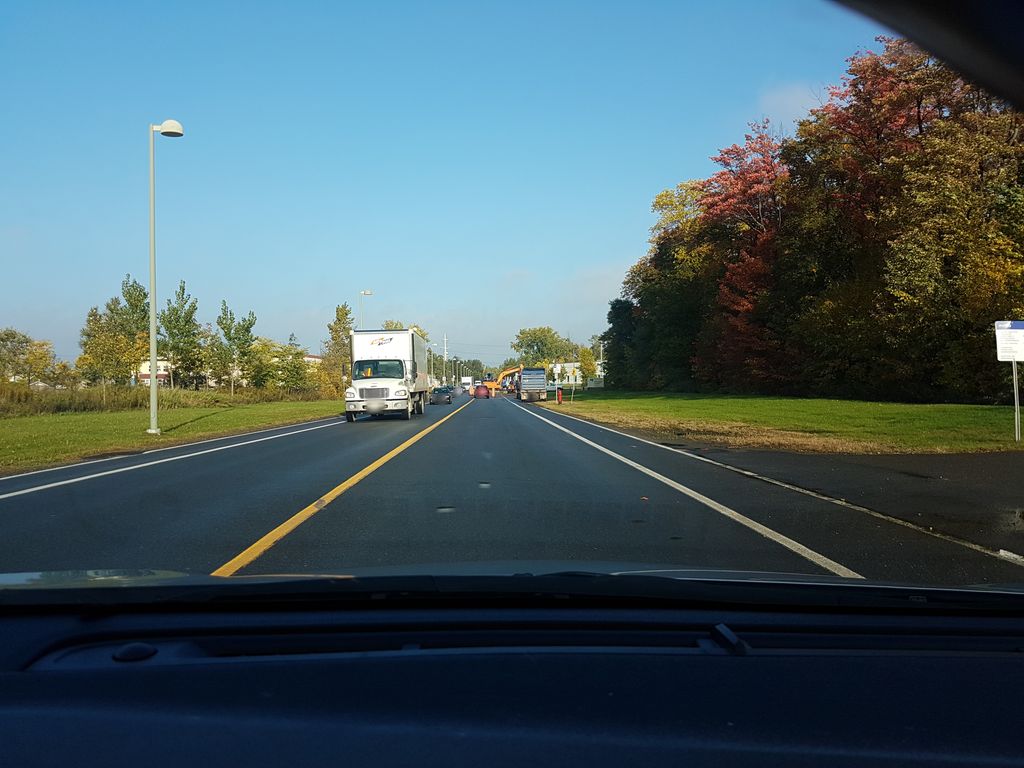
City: quebec_city